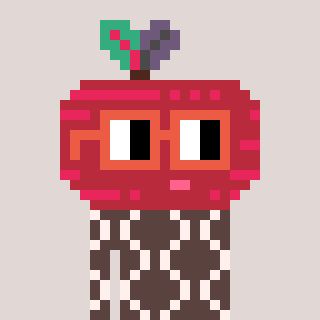
a pixel art character with square orange glasses, a beet-shaped head and a darkbrown-colored body on a warm background